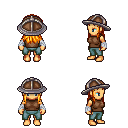
a pixel art fantasy rpg character, female body template, human, tanned skin, brown sleeveless shirt, teal pants, light blonde unkempt hairstyle, chain helm, white cloth bandages, four views (front, back, left, right), 2x2 character sprite sheet, small pixel art, hard edges, no anti-aliasing